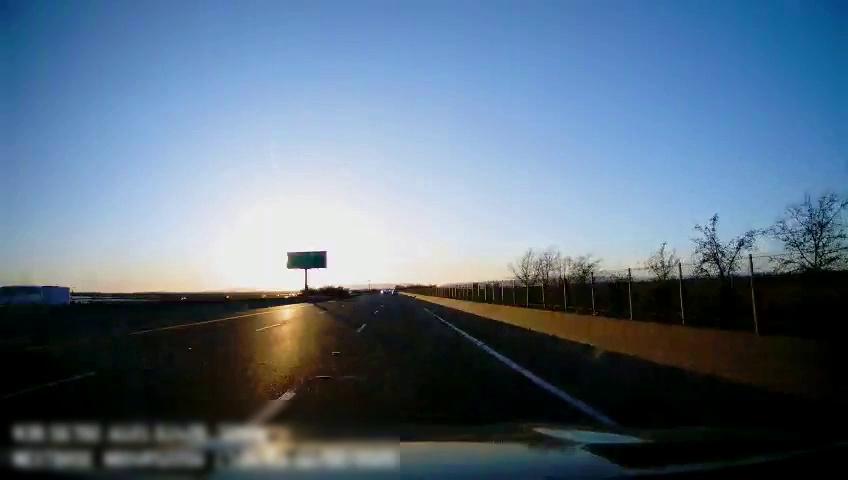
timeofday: Day
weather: Sunny
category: Drivable Space
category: Vehicles | Other LV
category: Lanes | Alternate Lane
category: Lanes | Current Lane
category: Lanes | Current Lane
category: Lanes | Alternate Lane
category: Traffic | Signs